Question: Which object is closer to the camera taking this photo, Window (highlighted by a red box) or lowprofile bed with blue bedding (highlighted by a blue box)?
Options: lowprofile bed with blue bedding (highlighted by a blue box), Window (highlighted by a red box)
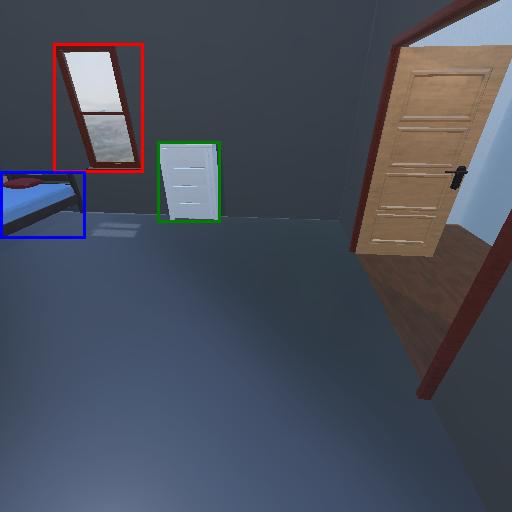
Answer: lowprofile bed with blue bedding (highlighted by a blue box)